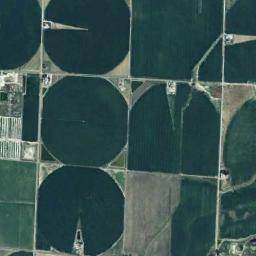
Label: circular_farmland